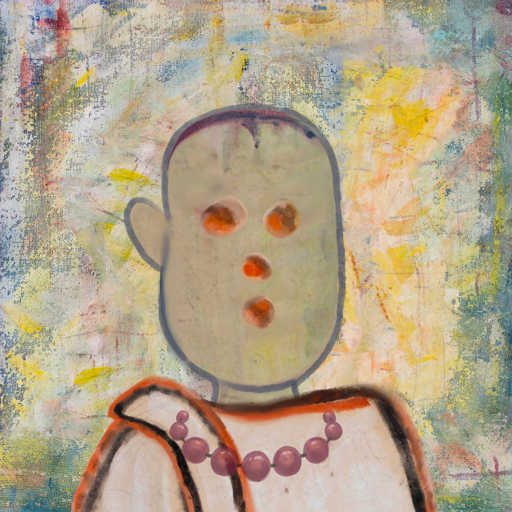
Background: Irani, Head And Neck Front: Hill_Girl, Face Front: Rupkatha, Bust: Roy_Bahadur, Hair Front: Blank, Head Accessory: Blank, Second Necklace: Blank, Necklace: Irani_2, Baby: Blank